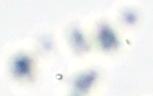
Label: Phaeocystis